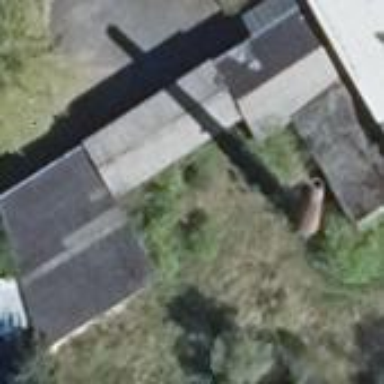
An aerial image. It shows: Ruined building.